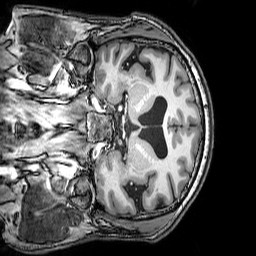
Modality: T1w
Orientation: coronal
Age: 52
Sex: male
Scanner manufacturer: philips
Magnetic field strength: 3 T
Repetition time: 0.008113 s
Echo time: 0.003709 s